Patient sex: M
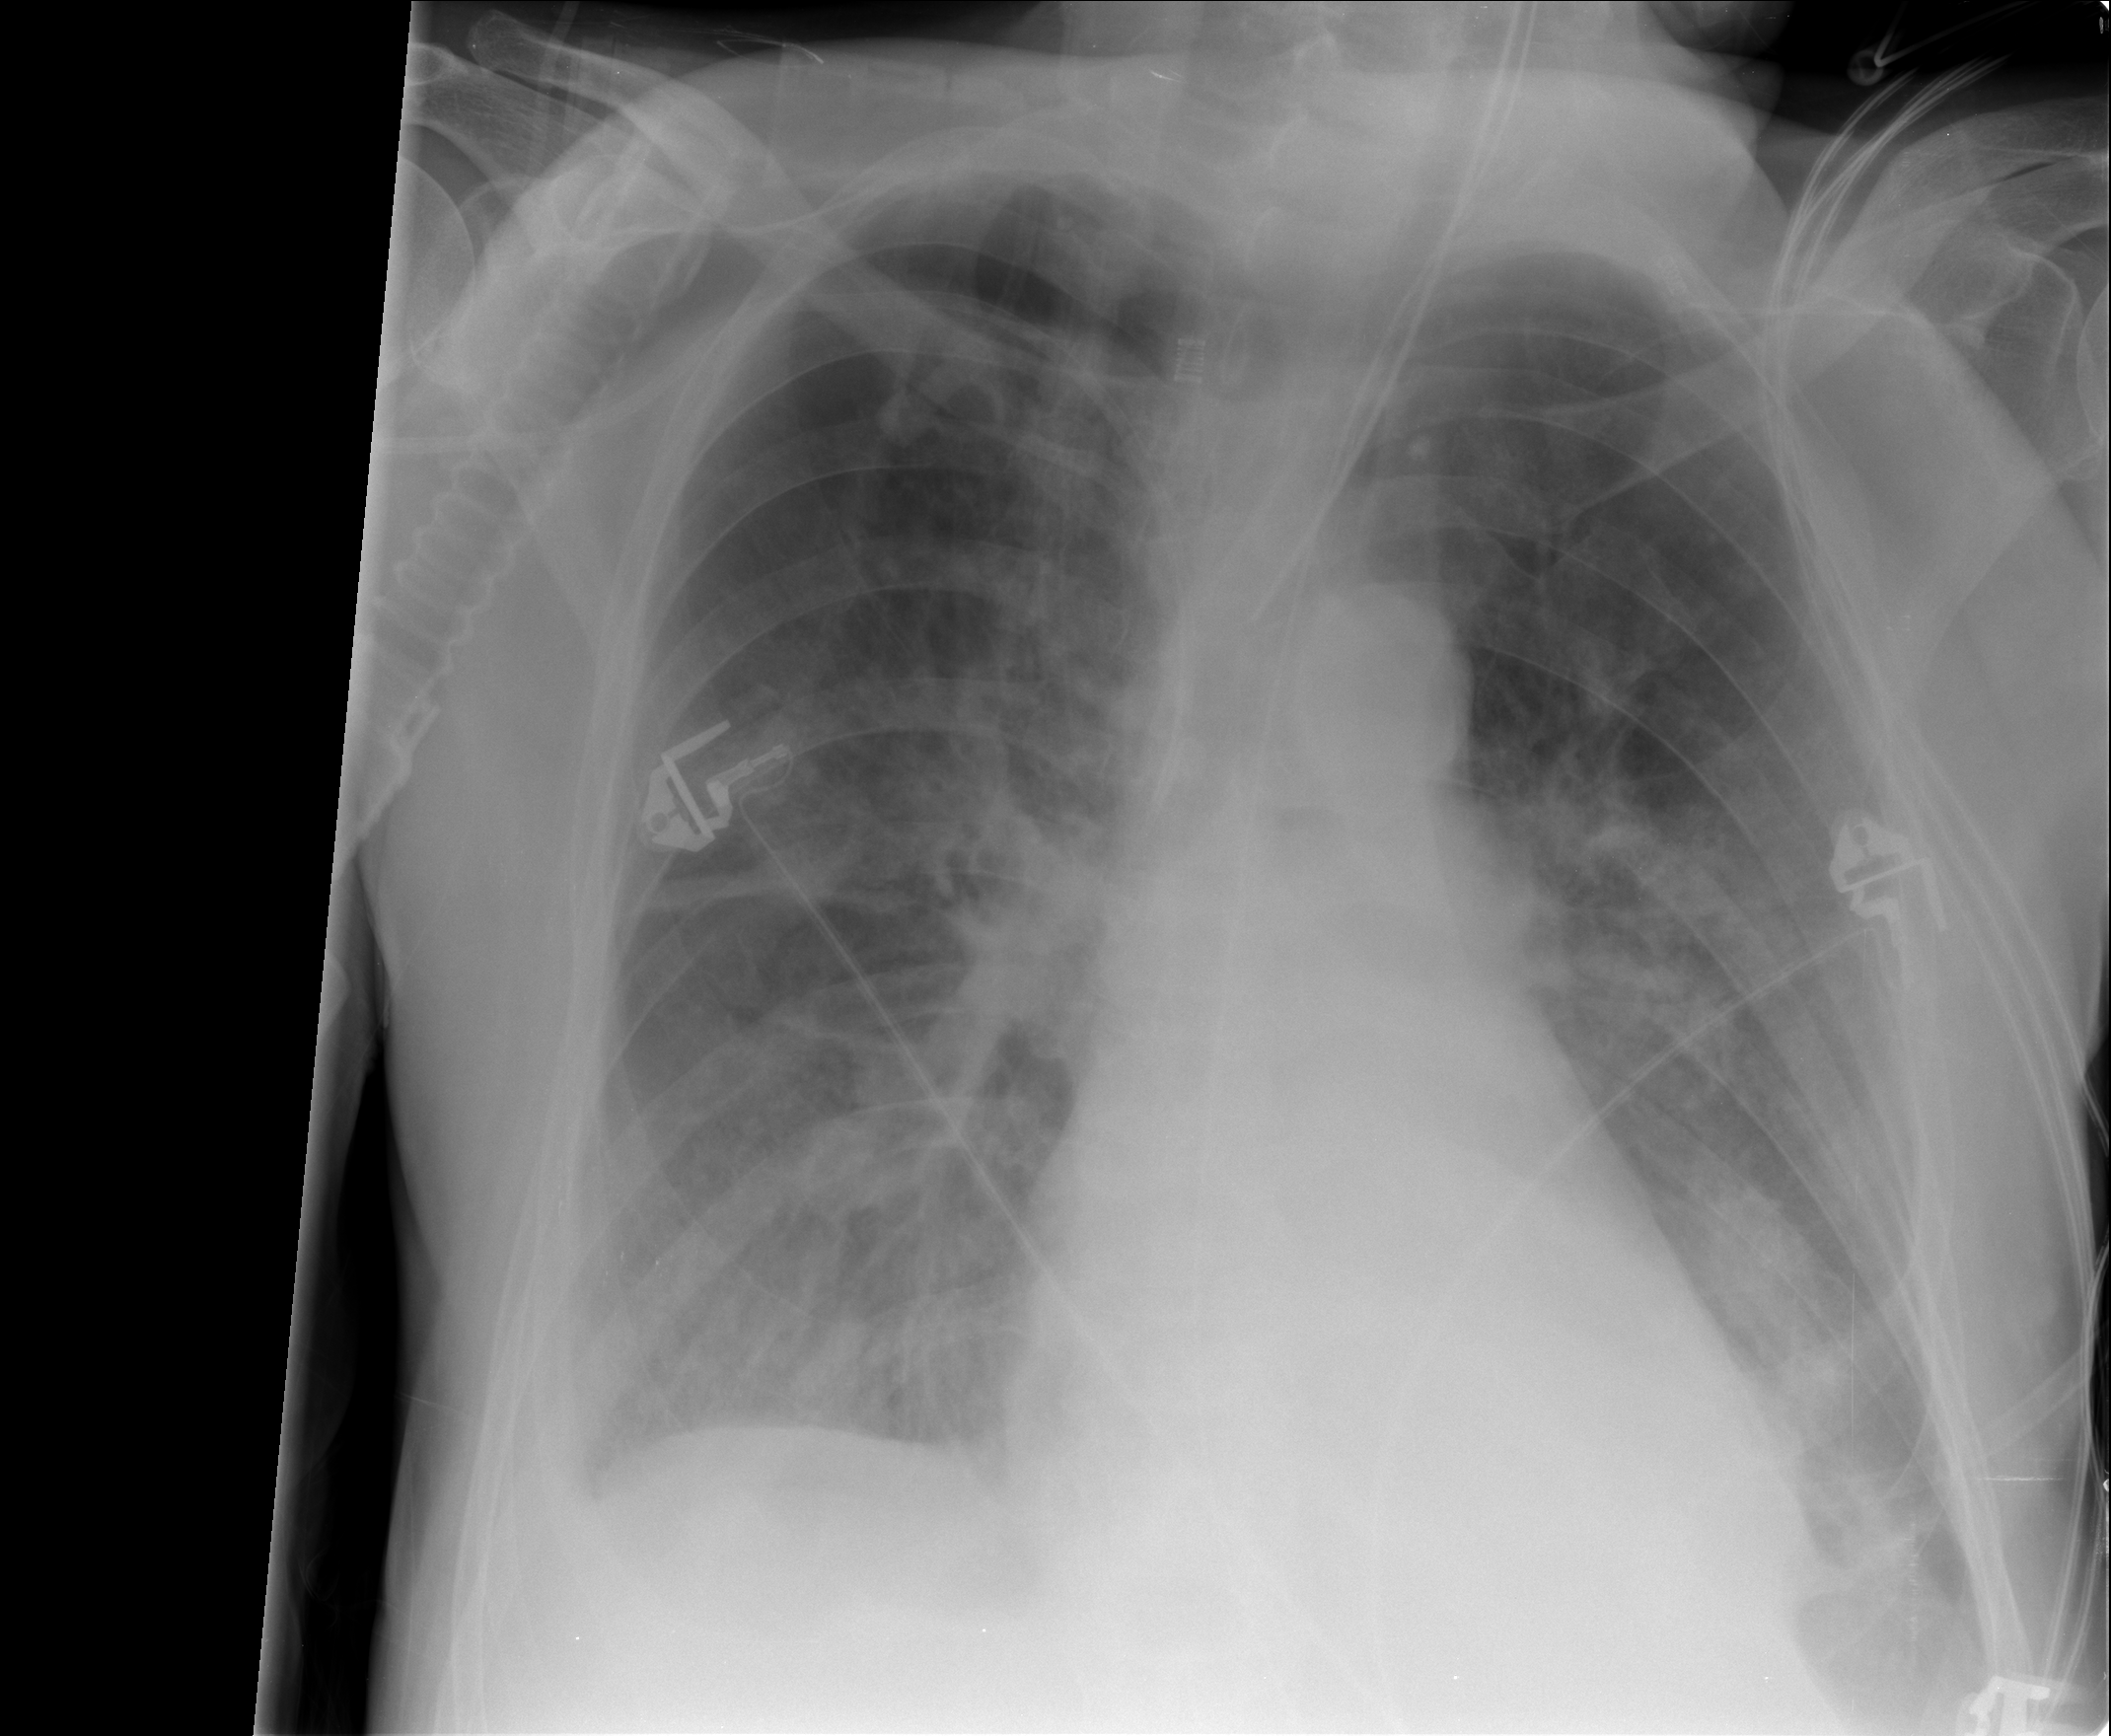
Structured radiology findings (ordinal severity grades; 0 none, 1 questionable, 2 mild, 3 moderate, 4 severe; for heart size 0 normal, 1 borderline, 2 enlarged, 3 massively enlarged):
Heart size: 2
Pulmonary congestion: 3
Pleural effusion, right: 2
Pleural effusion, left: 0
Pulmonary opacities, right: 2
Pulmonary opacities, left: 2
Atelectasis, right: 2
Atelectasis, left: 2